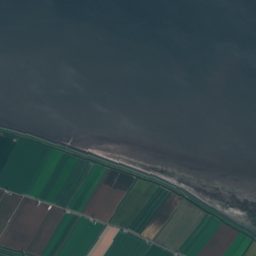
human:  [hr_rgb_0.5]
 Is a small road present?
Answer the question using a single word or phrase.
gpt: yes

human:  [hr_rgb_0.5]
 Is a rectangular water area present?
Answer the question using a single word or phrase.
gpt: yes

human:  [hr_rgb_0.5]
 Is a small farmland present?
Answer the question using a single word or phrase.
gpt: yes

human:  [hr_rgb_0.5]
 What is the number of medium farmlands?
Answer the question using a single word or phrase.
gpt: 0

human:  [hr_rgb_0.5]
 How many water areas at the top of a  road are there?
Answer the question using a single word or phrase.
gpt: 4

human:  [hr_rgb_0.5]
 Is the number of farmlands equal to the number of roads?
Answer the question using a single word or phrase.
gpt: no

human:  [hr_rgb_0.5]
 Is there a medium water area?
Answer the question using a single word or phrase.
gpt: yes

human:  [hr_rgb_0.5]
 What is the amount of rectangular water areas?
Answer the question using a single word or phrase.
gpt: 2

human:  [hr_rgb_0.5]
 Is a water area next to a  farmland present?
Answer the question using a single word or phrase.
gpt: yes

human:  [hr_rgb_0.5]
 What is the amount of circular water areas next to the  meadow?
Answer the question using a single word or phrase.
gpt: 0

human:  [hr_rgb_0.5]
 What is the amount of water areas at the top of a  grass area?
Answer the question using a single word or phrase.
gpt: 3

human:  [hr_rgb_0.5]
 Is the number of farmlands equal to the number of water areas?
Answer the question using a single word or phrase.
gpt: no

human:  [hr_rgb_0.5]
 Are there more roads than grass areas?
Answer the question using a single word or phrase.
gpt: no

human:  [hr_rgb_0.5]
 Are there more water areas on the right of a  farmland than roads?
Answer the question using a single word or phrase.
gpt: no

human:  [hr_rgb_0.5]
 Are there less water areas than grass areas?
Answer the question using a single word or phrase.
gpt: yes

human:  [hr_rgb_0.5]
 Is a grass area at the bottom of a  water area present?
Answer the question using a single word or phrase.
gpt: yes

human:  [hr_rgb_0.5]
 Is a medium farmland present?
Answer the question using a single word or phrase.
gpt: no

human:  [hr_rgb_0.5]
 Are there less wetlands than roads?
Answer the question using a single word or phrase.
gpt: yes

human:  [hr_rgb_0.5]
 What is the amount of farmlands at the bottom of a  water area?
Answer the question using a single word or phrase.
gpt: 15

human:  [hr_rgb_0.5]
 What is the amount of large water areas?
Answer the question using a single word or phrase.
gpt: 3

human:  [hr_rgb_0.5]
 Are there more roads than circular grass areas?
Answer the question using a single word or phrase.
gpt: yes

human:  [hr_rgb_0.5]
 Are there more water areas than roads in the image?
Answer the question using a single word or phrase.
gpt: no

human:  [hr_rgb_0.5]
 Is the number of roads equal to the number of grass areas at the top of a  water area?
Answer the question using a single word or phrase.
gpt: no

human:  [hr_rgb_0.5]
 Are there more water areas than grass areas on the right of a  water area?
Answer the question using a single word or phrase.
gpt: no

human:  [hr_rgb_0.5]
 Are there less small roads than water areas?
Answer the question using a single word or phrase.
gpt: no

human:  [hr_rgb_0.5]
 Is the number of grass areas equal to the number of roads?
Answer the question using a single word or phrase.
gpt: no

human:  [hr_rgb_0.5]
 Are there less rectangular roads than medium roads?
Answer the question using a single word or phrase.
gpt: no

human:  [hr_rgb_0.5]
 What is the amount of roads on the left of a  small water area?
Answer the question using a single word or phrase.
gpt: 0

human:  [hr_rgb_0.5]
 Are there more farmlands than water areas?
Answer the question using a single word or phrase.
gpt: yes

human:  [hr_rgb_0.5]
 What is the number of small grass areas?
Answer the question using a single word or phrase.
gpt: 0

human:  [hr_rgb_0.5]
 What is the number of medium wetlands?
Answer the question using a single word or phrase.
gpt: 0

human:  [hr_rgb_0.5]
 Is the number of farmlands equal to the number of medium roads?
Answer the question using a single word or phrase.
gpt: no

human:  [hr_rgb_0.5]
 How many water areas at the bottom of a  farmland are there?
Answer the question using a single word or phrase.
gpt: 3

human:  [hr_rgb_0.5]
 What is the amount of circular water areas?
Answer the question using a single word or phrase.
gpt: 0

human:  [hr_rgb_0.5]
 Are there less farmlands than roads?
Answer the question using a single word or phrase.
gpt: no

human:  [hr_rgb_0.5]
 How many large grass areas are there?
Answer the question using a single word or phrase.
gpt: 12